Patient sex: M
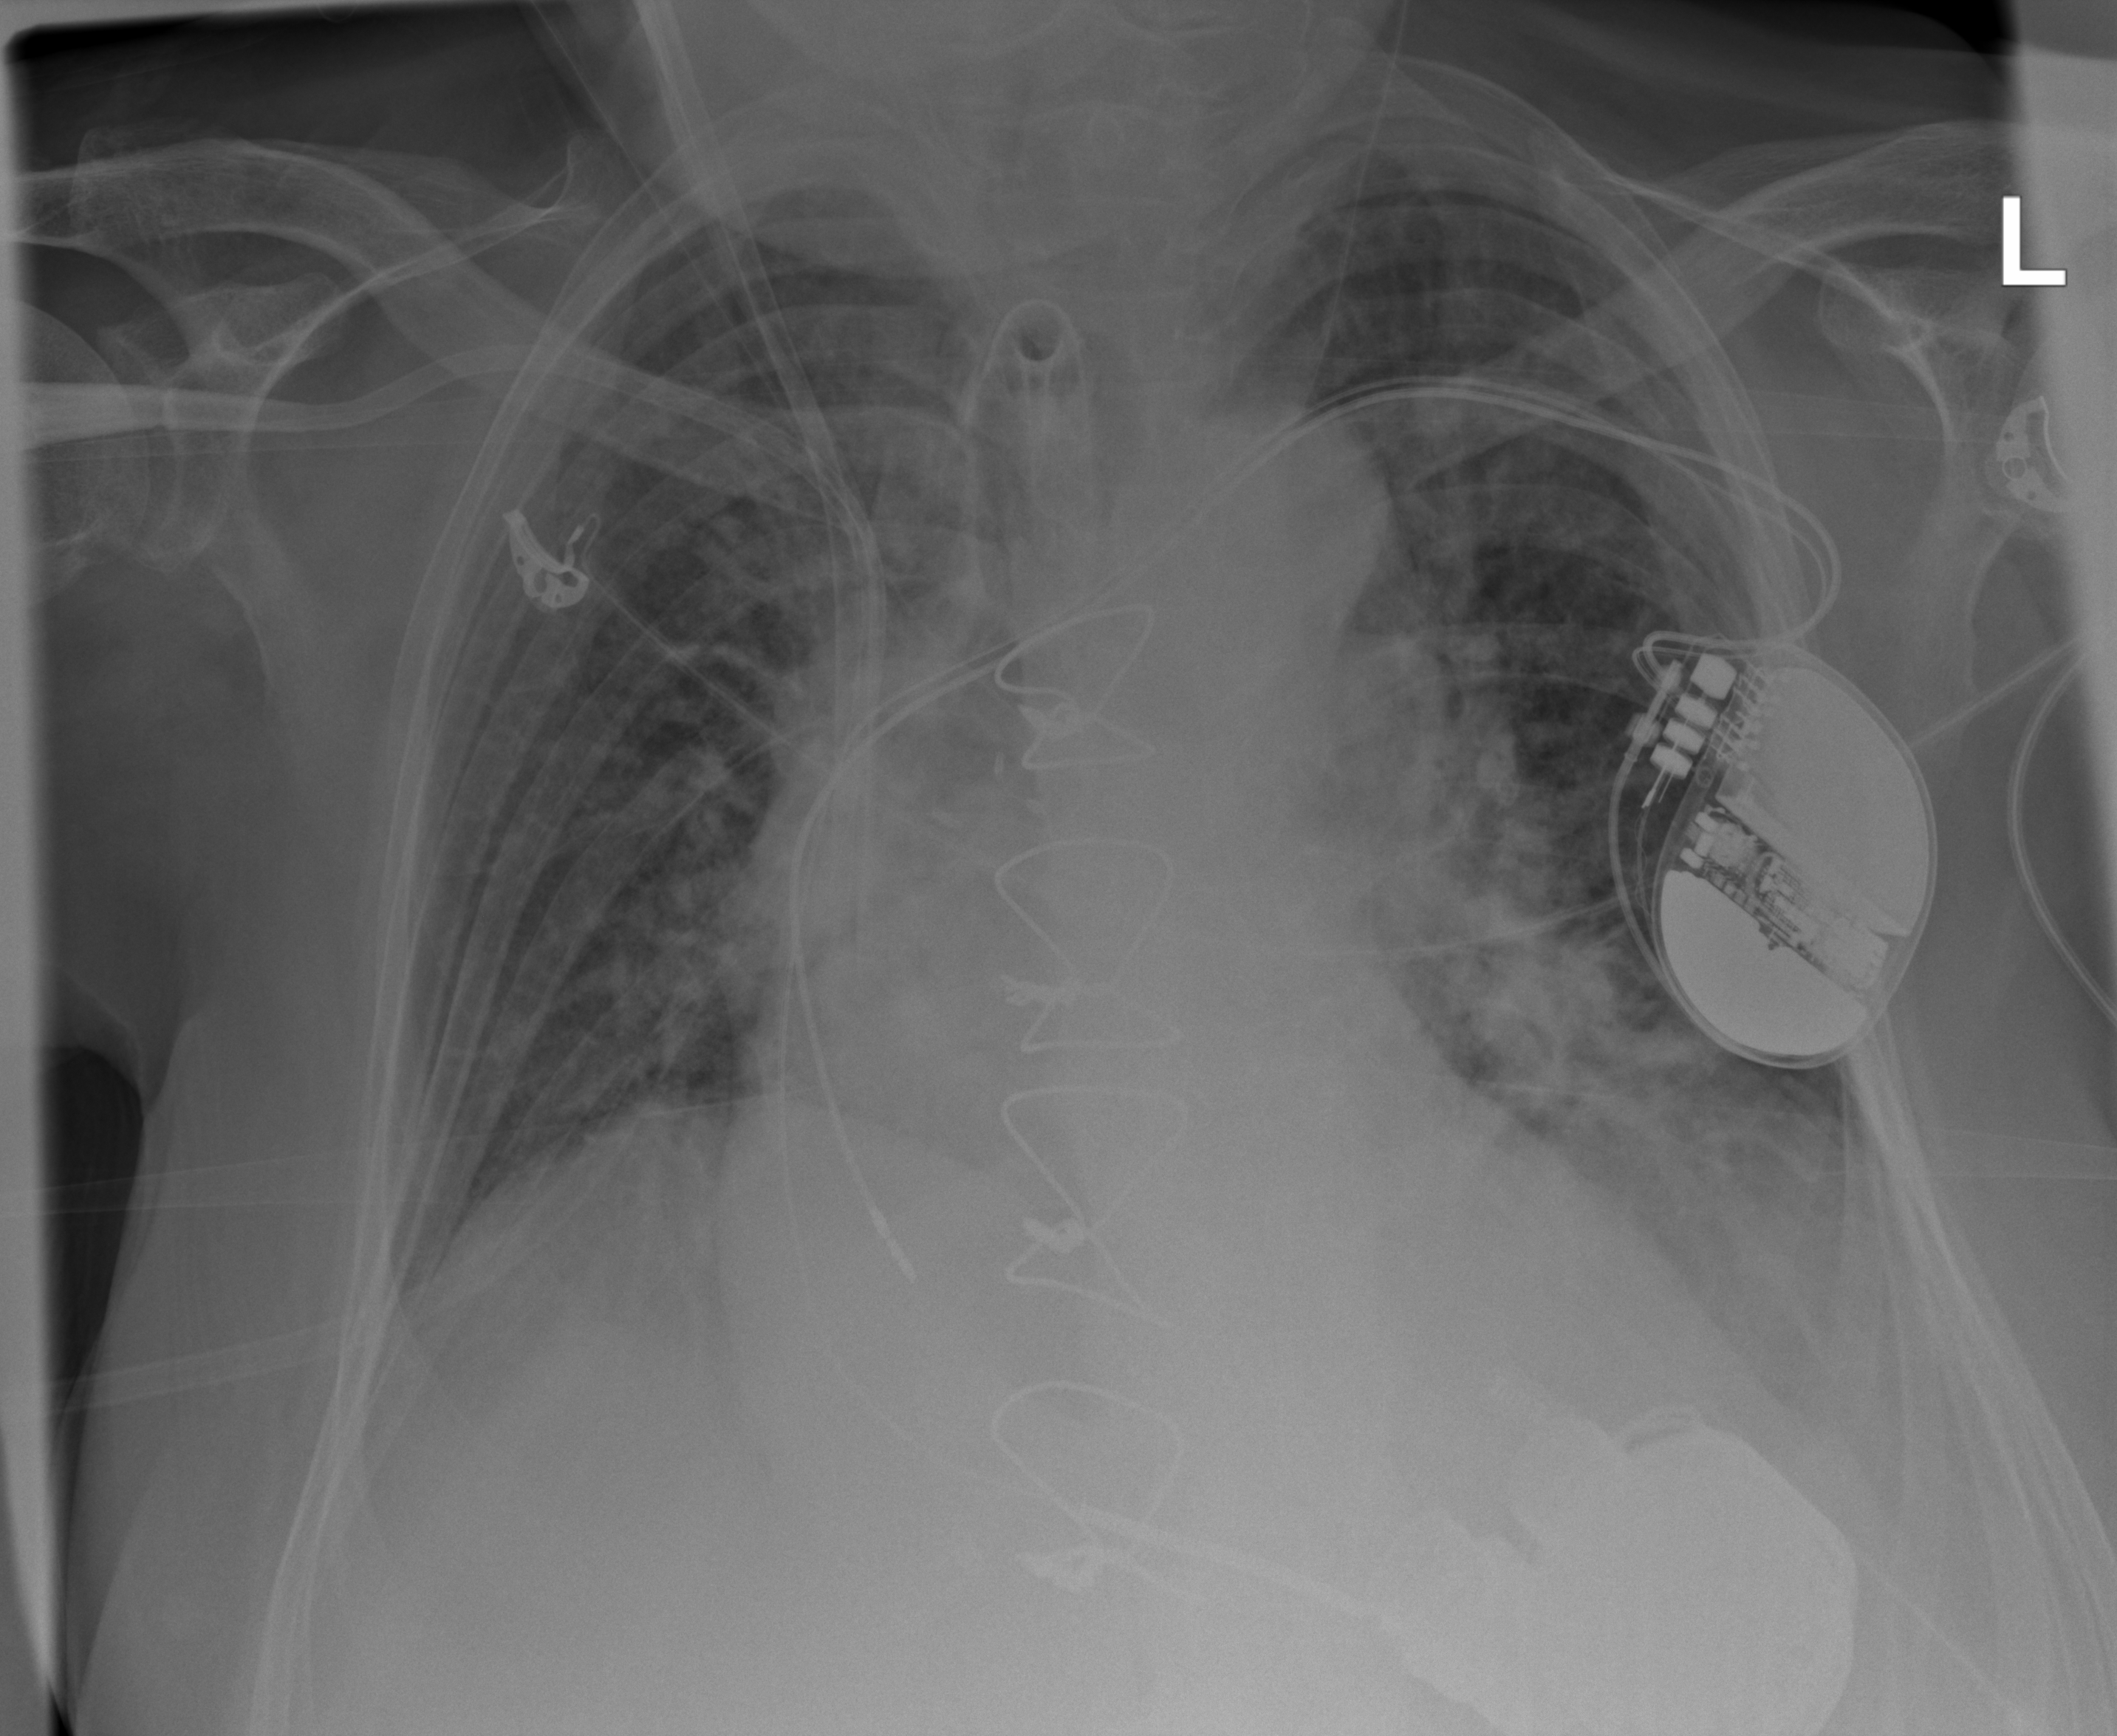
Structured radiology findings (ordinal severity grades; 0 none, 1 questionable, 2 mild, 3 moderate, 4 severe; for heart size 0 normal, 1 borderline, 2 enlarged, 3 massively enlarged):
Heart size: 2
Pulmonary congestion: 2
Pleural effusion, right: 0
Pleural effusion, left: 2
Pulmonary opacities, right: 1
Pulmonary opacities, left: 2
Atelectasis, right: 2
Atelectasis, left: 2